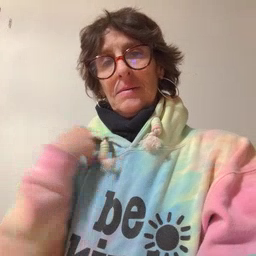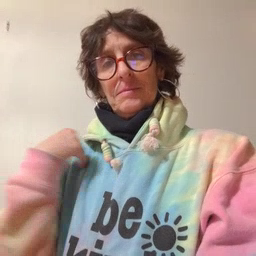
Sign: animal